Interaction volume radius: 5 \u00c5
Interaction volume height: 20 \u00c5
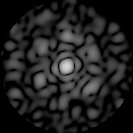
Disorder parameter: 0.7039